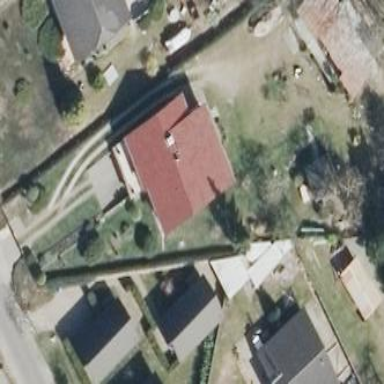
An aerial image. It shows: Detached building.